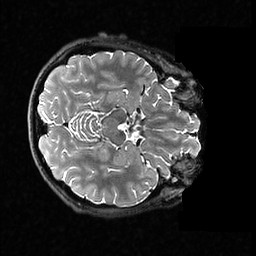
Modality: T2w
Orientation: axial
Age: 47
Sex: female
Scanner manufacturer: ge
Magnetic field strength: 3 T
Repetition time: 3.202 s
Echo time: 0.06582 s